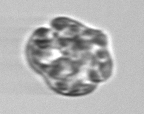
Label: Karenia